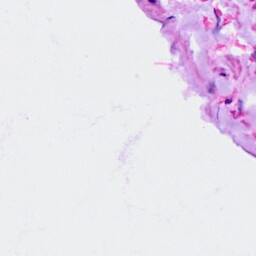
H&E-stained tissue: Ovarian